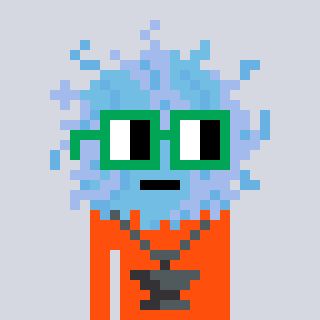
a pixel art character with square green glasses, a lint-shaped head and a orange-colored body on a cool background